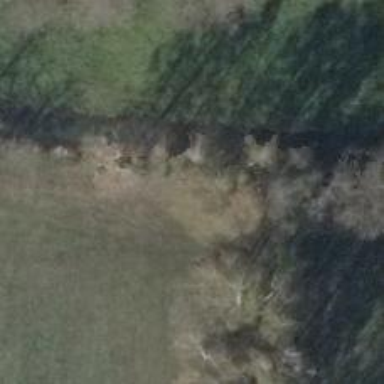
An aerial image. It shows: Row of trees in natural setting.